Question: I want to do a so that:
- - - - -
I want to leverage and reuse as much as I can from the grid framework.
Here is the ideal layout:

This is my code so far: <URL>
'''
<body>
<div class='row'>
<div class='col1 columns'>
<ul class='sticky'>
<li>Item 1</li>
<li>Item 2</li>
<li>Item 3</li>
<li>Item 4</li>
<li>Item 5</li>
</ul>
</div>
<div class='col2 columns'>
<div>Some text 2</div>
</div>
<div class='col3 columns'>
<div class='row'>
<div class='large-6 columns'>Left</div>
<div class='large-6 columns'>Right</div>
</div>
</div>
</div>
</body>
'''
The css:
'''
body {
position: relative;
}
.sticky{
position:fixed;
z-index:999;
}
.col1 {
position: absolute;
left: 0;
background: yellow;
}
.col2 {
position: absolute;
left: 150px;
top: 0;
bottom: 0;
}
.col2 div {
background: red;
}
.col3 {
position: absolute;
left: 300px;
top: 0;
right: 0;
bottom: 0;
}
.col3 div {
background: blue;
}
'''
There are several problems:
- - -
Please help fixing the layout issue. Thank you!!
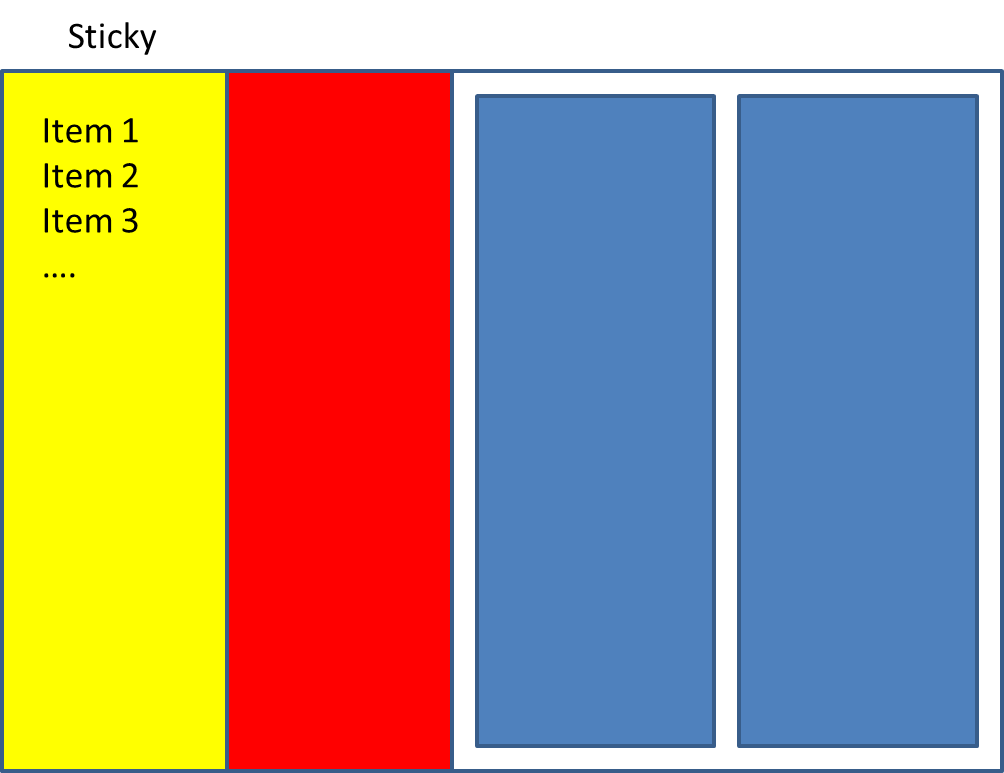
Answer: I added 'width: auto' and it works
<URL>